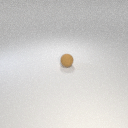
small brown rubber sphere